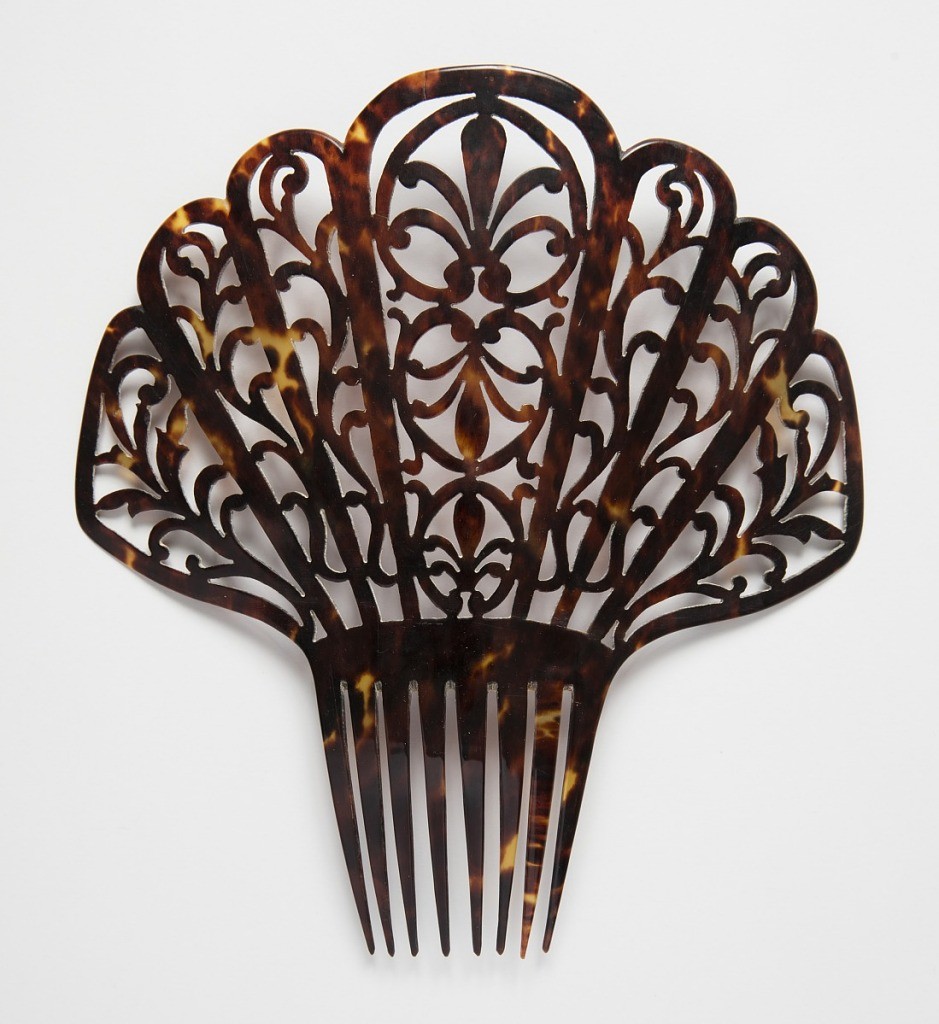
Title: Peineta (Comb)
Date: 19th century
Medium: tortoiseshell
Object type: comb
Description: Large tortoiseshell comb with pierced stylized flower and vine motifs.